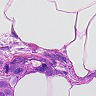
Metastatic tissue present: yes